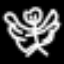
Label: angel